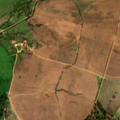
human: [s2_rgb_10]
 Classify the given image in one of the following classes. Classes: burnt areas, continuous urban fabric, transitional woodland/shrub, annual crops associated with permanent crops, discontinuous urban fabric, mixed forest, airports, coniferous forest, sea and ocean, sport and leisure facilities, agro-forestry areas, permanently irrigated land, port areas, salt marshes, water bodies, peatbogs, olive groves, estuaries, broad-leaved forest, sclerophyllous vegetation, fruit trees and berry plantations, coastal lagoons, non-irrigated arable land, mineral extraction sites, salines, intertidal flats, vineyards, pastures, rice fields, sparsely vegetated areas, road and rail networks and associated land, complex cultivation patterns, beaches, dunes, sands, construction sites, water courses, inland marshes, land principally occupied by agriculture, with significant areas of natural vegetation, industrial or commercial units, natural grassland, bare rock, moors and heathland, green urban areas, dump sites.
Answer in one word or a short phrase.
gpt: permanently irrigated land, mixed forest